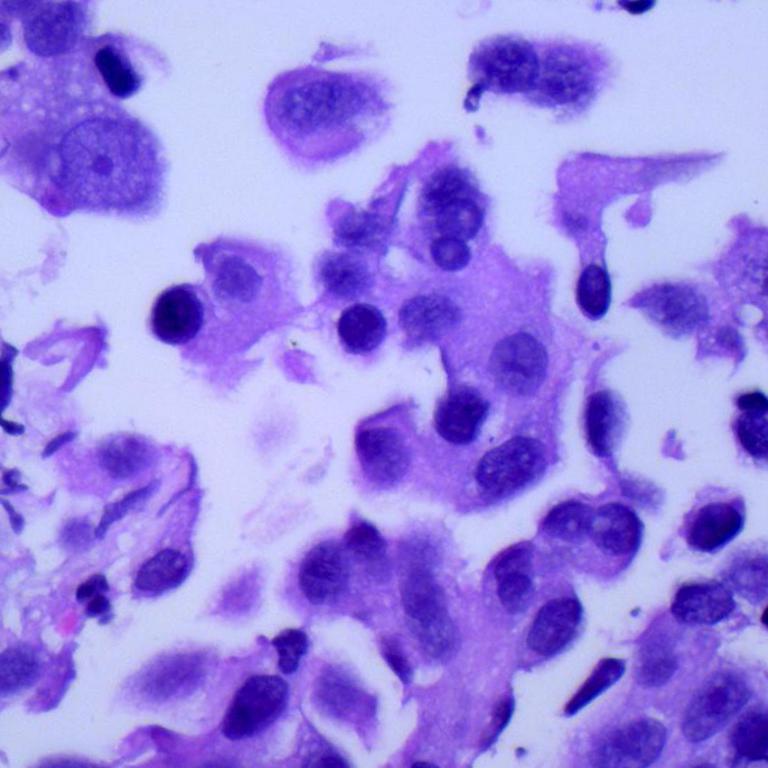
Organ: lung
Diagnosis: adenocarcinomas